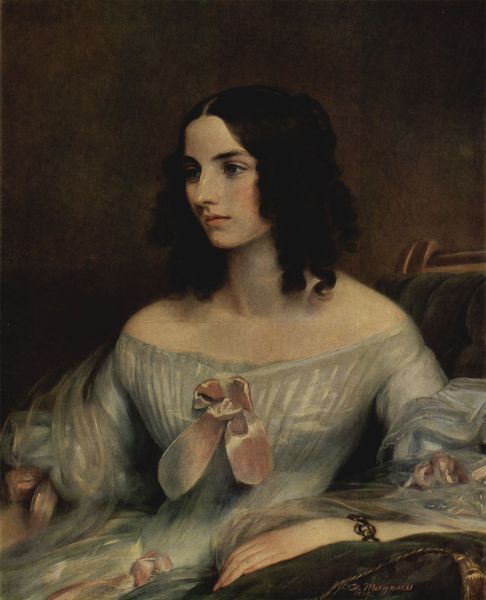
Titel: Porträt einer Frau
Künstler: Eduard Magnus
Standort: Sankt Petersburg
Institution: Eremitage
Schlagwörter: dunkel, gemälde, hand, haut, schatten, weiß, grün, mädchen, sitzen, ausschnitt, blume, braun, frau, frisur, grau, haar, hell, hintergrund, holz, kleid, licht, mund, nase, profil, schmuck, schwarz, stuhl, zimmer, blick, dame, rot, schal, malerei, schleife, jung, wand, arm, augen, blass, falten, gesicht, samt, silber, spitze, ärmel, bildnis, hals, hände, möbel, portrait, porträt, rückenlehne, signatur, öl, haare, reich, sessel, sitzend, stoff, schleifen, brünett, dekolletee, dekoltee, england, lippen, locken, löckchen, mittelscheitel, rosa, sanft, scheitel, schulter, schultern, schön, seide, traurig, taille, wangen, sofa, armlehne, lehne, sitz, mieder, tüll, backen, farbe, lila, ölgemälde, kissen, bezug, polster, gestreift, melancholie, streifen, gesenkt, couch, nachdenklich, rüschen, still, stola, decolleté, satin, schulterfrei, schönheit, lockig, bürgertum, armband, armreif, halbprofil, romantisch, dunkle, bürgerlich, korsett, dekolltee, hochzeit, anmut, ballkleid, jugendlich, scleife, jund, weißes kleid, irisierend, chiffon, tull, rostfarben, copley, singelton john, geklockt, stulh